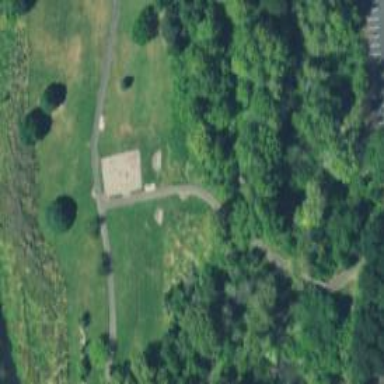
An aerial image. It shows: Disc golf tee.